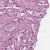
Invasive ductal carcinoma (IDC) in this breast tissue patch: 1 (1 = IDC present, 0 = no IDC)